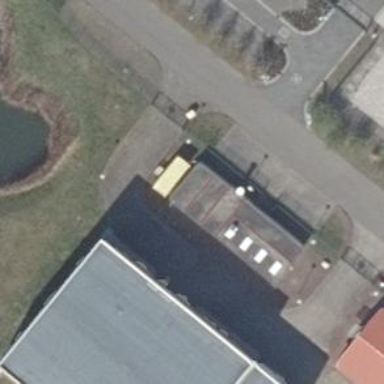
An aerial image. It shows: Industrial building.